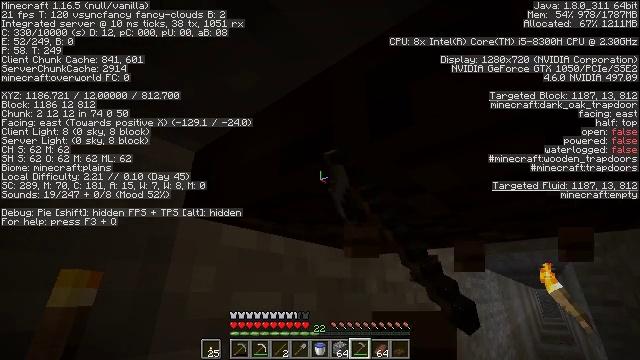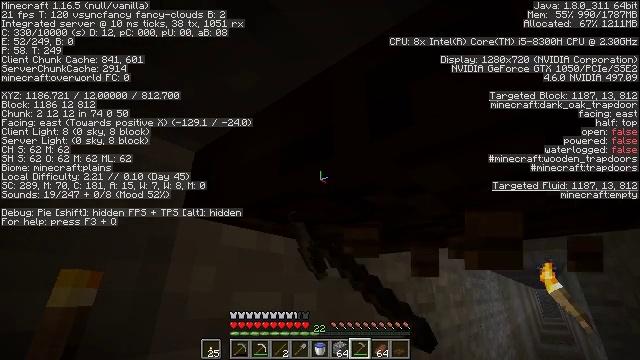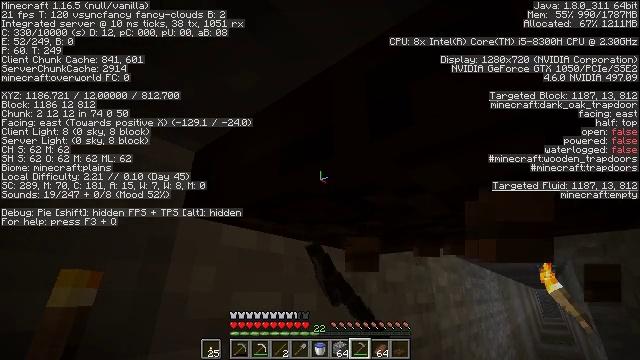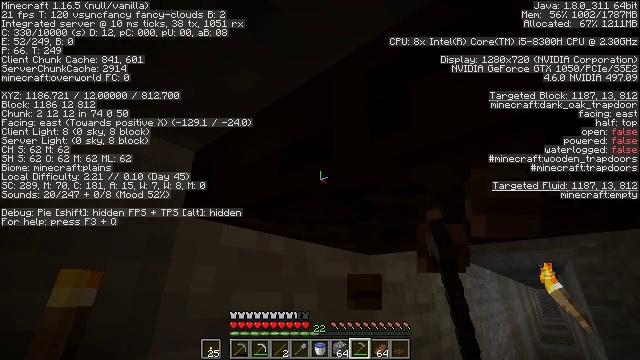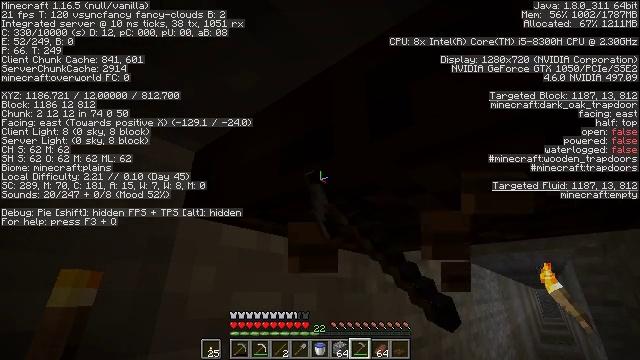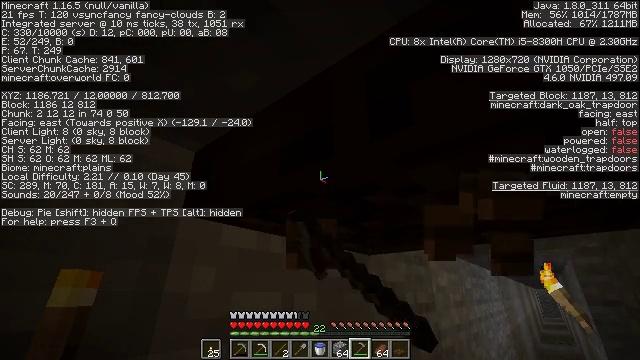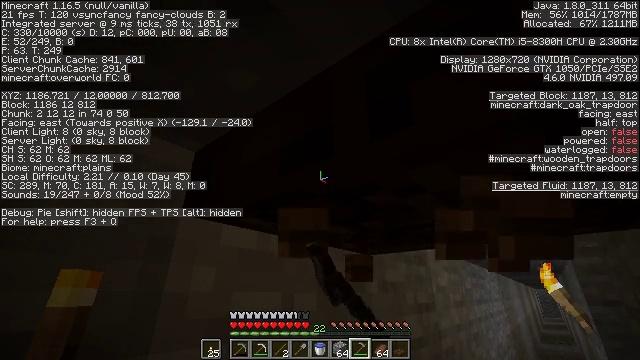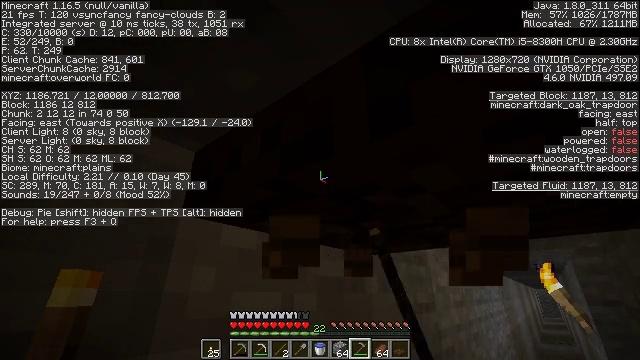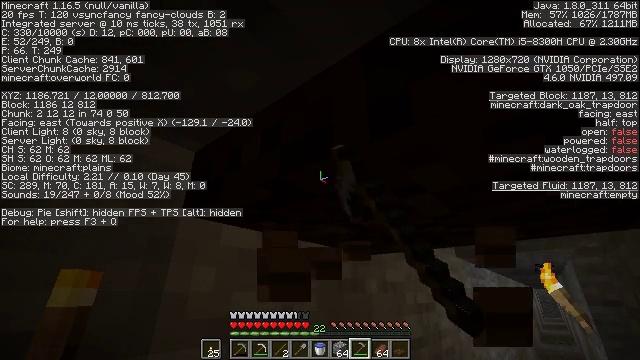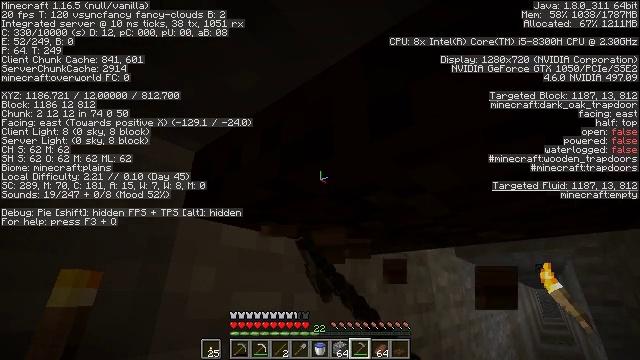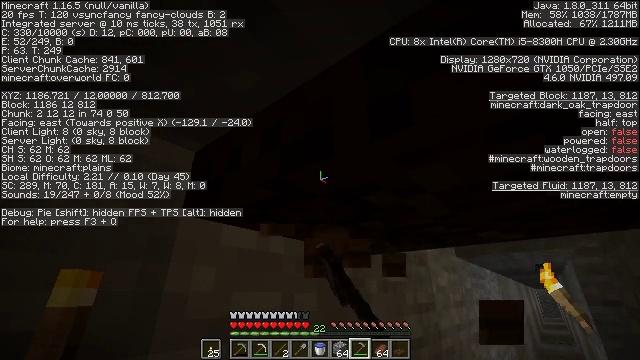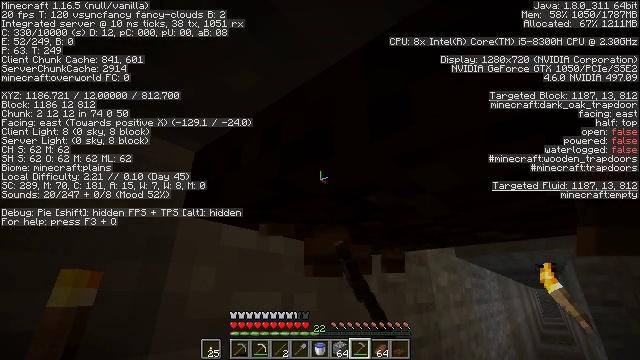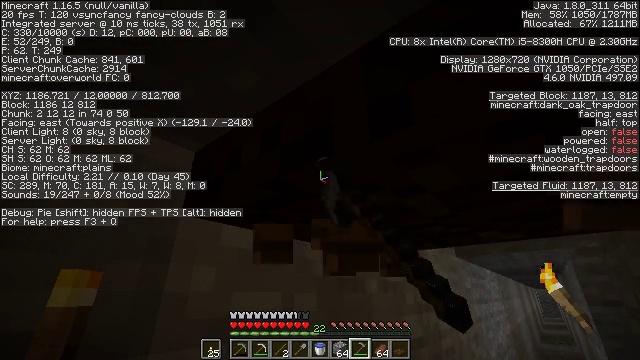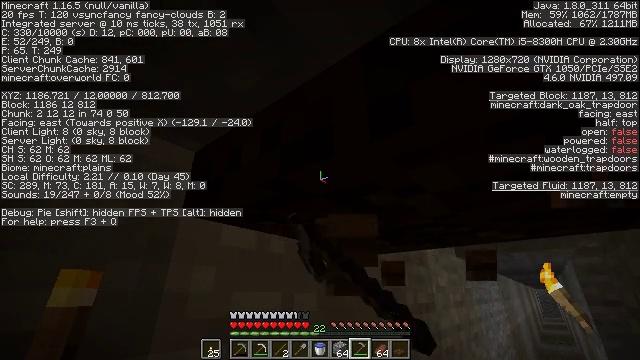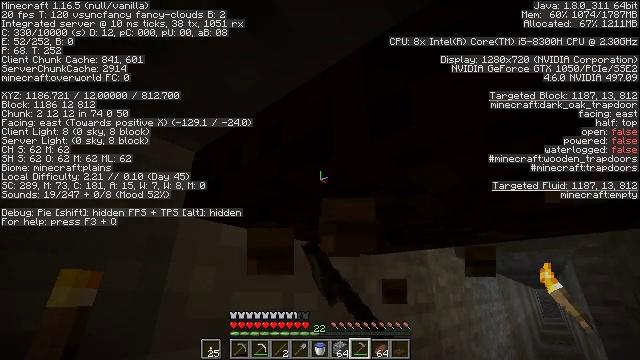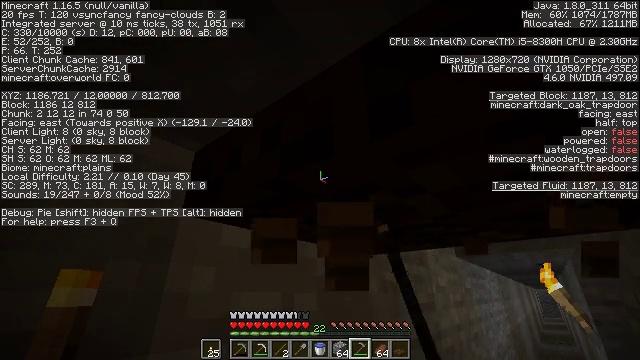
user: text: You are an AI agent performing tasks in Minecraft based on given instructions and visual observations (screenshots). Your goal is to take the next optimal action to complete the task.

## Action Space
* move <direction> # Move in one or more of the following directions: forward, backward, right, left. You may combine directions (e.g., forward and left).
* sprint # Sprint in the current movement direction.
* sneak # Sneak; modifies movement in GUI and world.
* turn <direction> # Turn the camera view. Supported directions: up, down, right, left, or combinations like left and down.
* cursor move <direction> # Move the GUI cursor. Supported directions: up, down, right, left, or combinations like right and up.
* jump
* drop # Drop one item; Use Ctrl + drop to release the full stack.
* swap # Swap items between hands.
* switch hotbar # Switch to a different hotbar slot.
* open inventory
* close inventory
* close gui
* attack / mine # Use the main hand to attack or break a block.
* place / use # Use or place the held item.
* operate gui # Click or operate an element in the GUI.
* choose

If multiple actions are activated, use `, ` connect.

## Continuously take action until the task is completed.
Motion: motion action
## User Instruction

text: Break the dark oak trapdoor to collect it.
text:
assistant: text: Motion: attack / mine
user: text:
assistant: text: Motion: attack / mine
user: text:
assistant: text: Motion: attack / mine
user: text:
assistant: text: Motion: attack / mine
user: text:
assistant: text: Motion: attack / mine
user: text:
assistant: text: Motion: attack / mine
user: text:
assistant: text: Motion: attack / mine
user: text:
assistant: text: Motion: attack / mine
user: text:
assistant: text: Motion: attack / mine
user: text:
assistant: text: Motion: attack / mine
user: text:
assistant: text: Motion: attack / mine
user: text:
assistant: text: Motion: attack / mine
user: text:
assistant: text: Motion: attack / mine
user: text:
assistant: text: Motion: attack / mine
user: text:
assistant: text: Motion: attack / mine
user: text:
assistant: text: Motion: attack / mine
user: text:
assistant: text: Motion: attack / mine
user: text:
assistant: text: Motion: attack / mine
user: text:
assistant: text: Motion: attack / mine
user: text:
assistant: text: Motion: attack / mine
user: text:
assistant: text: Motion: attack / mine